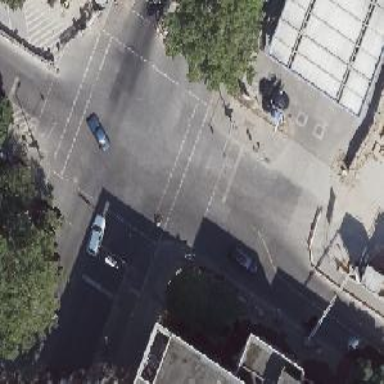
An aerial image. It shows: Road crossing with traffic signals.